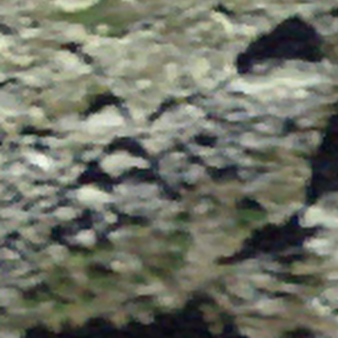
Label: other